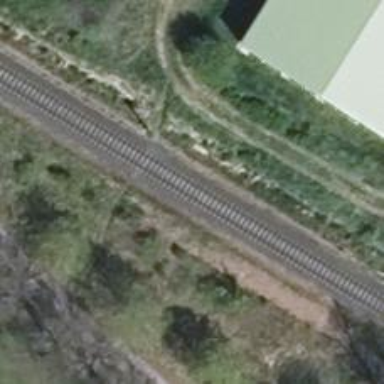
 with repeated signals along the railway line."